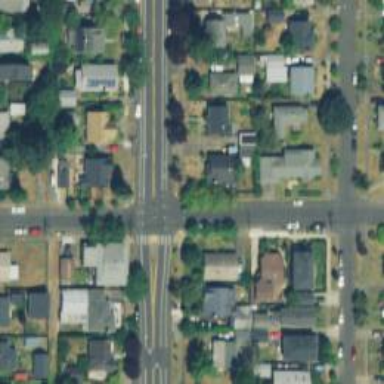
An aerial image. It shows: Residential road with asphalt surface. There is sidewalk on the left side.